九年级 · 度量几何学
在菱形 $A B C D$ 中, $D E \perp A B$, 垂足是 $E, D E=6, \sin A=\frac{3}{5}$, 则菱形 $A B C D$ 的周长是
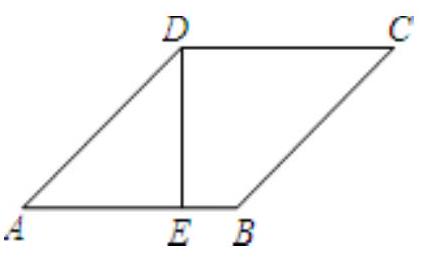
答案: 40
解析: 解: $\because D E \perp A B, D E=6$,

在Rt $\triangle A D E$ 中, $\sin A=\frac{3}{5}=\frac{D E}{A D}$,

$\therefore A D=10$,

则菱形 $A B C D$ 的周长为: $10 \times 4=40$.

故答案为: 40 .